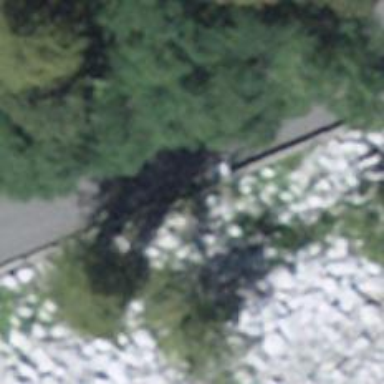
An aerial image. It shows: Wall barrier.